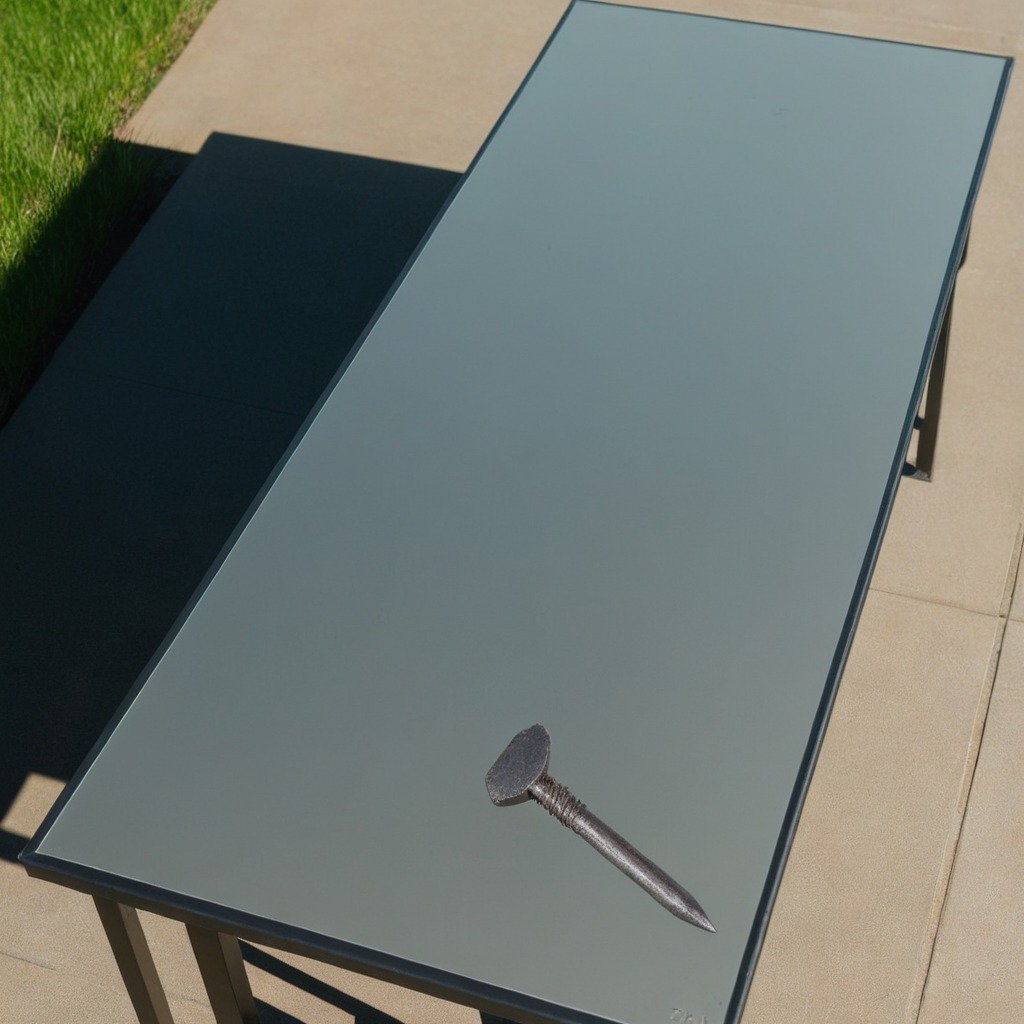
An iron nail is lying on the clean utility table in a temporary outdoor tool station afternoon light present textured surface.